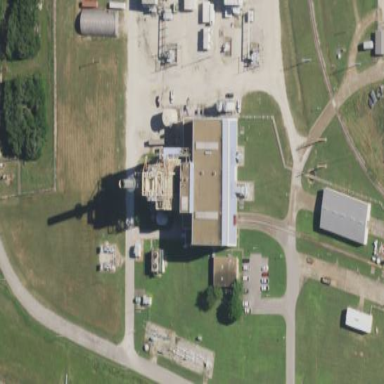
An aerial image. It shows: Building with gas-powered steam turbine generator inside.